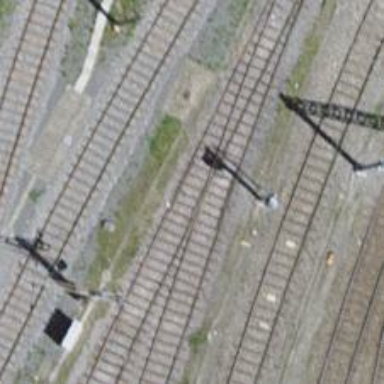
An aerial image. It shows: Railway yard.